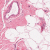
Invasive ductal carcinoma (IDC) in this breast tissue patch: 0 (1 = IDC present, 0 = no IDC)